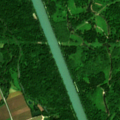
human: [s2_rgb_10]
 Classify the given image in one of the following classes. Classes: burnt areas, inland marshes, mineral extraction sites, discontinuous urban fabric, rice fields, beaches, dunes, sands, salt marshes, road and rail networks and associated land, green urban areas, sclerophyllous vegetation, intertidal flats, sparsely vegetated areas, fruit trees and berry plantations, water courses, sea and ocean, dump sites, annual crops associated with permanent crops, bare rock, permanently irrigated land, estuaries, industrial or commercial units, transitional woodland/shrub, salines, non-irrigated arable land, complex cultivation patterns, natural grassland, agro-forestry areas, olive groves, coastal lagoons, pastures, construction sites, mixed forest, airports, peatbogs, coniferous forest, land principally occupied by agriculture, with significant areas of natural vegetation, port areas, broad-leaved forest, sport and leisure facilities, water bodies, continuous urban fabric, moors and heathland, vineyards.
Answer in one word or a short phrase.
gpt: non-irrigated arable land, pastures, broad-leaved forest, water courses